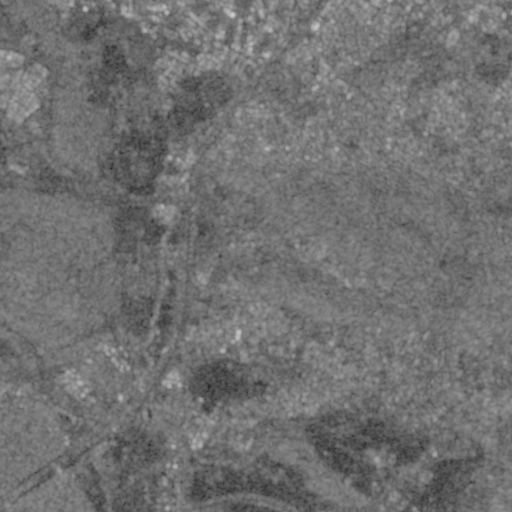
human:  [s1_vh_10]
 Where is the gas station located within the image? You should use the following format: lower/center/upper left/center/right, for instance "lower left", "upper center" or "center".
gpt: The gas station is located in the upper center of the image.
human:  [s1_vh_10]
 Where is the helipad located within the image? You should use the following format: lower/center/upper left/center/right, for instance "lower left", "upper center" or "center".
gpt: The helipad is located in the lower left of the image.
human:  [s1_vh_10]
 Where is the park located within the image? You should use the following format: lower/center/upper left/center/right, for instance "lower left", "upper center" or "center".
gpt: The park is located in the lower left of the image.
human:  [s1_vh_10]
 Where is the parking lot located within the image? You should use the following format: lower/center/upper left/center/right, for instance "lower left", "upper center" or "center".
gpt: The parking lot is located in the lower left of the image.
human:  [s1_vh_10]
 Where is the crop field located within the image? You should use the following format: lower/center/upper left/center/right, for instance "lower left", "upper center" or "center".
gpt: There is no crop field in the image.

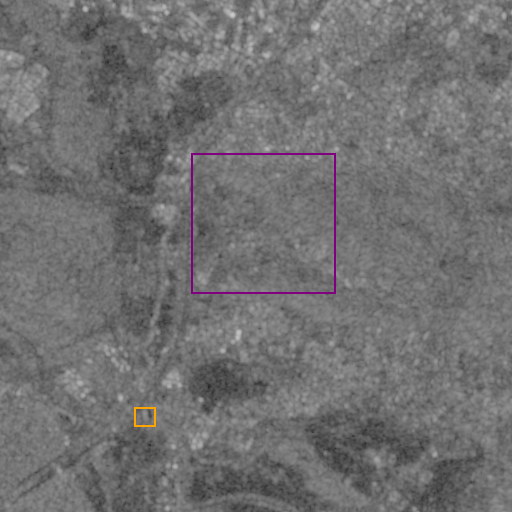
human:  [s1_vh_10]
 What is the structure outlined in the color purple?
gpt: The structure outlined in purple is a crop field.
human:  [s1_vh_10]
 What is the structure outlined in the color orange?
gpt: The structure outlined in orange is a park.
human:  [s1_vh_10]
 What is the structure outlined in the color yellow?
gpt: There is no yellow outline.